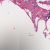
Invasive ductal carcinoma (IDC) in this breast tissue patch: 0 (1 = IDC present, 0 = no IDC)